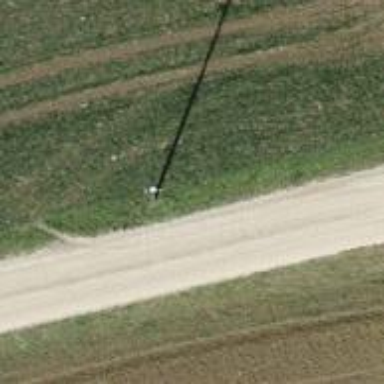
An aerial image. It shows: Power pole.